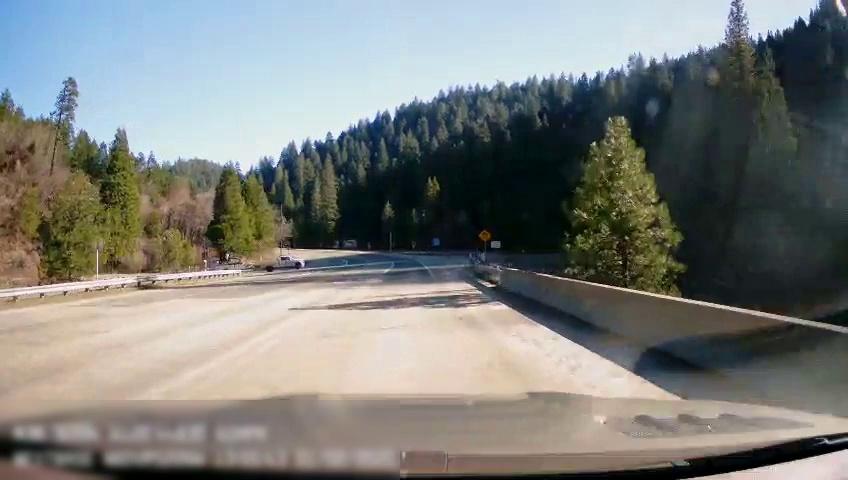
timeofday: Day
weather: Sunny
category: Drivable Space
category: Vehicles | Truck
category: Vehicles | Truck
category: Traffic | Signs
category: Traffic | Signs